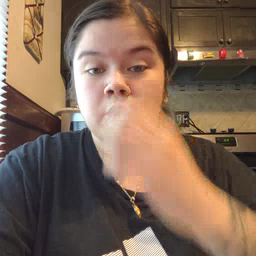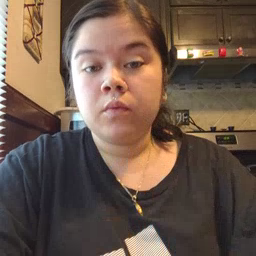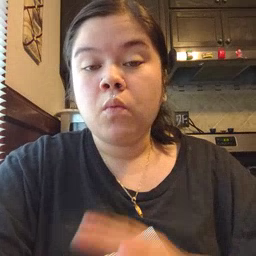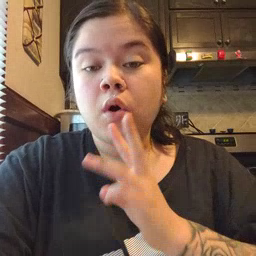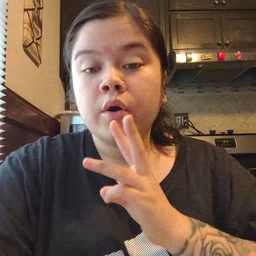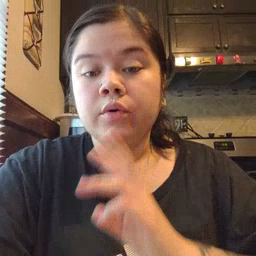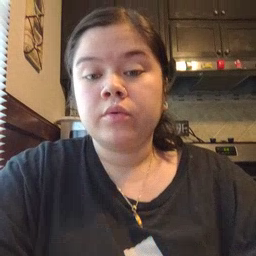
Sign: water